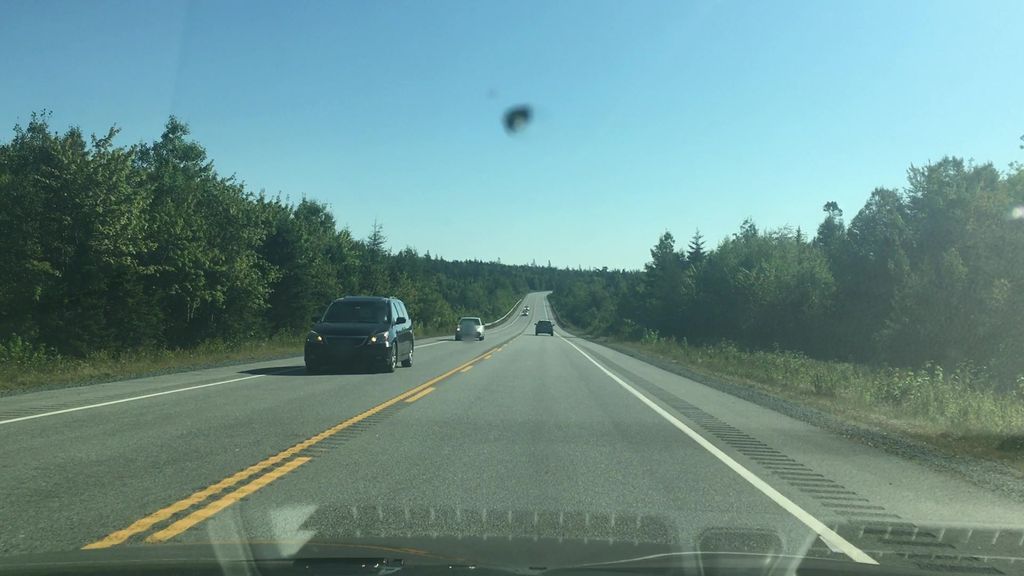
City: halifax